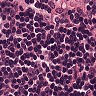
Metastatic tissue present: no